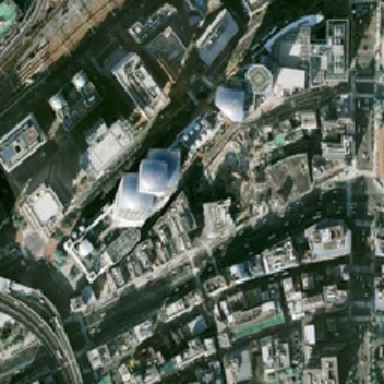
In this busy area there are many tall buildings and busy streets .